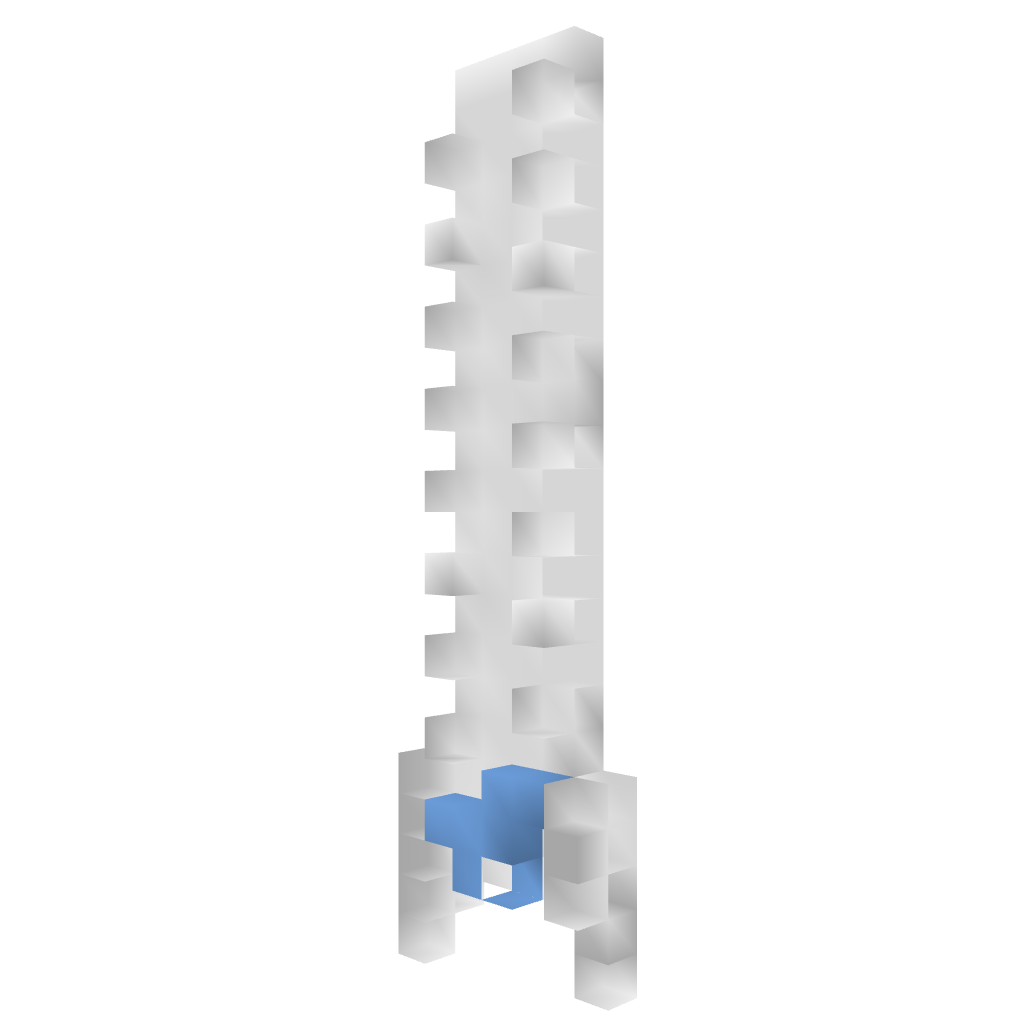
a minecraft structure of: Multiplayer Zipper Elevator bad low quality